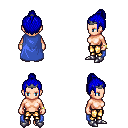
a pixel art fantasy rpg character, female body template, human, light skin, blue cape, gold greaves, blue short topknot hairstyle, iron tiara, bracelets, metal boots, four views (front, back, left, right), 2x2 character sprite sheet, small pixel art, hard edges, no anti-aliasing